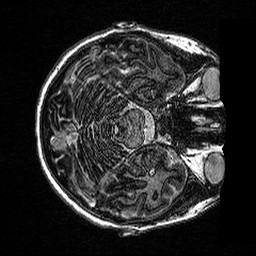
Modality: MP2RAGE
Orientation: axial
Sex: female
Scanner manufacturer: siemens
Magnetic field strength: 3 T
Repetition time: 5 s
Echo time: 0.00292 s